Для разделения материалов различных магнитных свойств используется метод магнитного разделения. Например, месторождения титановых руд содержат такие минералы, как циркон ($\rm ZrSiO_4$), монацит ($\rm \left[Ce{,}La{,}Th\right]PO_4$), ильменит ($\rm FeTiO_3$), рутил ($\rm TiO_2$), среди которых экономическое значение титансодержащих минералов сложно переоценить. Рутил и ильменит используются в производстве нетоксичных пигментов, применяемых в чернилах, пластиках, керамике и многом другом. Поэтому, рутил и ильменит должны быть отделены из титановых руд. Магнитное разделение использует магнитные силы для разделения магнитных материалов. Принцип работы магнитного сепаратора показан на рис. 1.  Основная часть магнитного сепаратора состоит из двух роликов $L_1$ и $L_2$ (диаметр $D$), соединённых с помощью конвейерной ленты (рис. 1). Толщиной ленты по сравнению с радиусом роликов можно пренебречь. Ролик $L_1$ немагнитный. Ролик $L_2$ является магнитным, и магнитное поле вокруг меняется по следующему закону $$B(r)=\left|\vec{B}\right|=B_0e^{-r/a} $$ где $r$ – расстояние от поверхности ролика в радиальном направлении, $a$ – некоторая константа. Магнитный ролик вращается с угловой скоростью $\omega$, которая поддерживается электромотор. Частицы минералов поступают из ящика на ленту конвейера, а по ней – к магнитному ролику. Трение между лентой и магнитным роликом достаточно велико, чтобы предотвратить проскальзывание между ними Следующие математические формулы могут быть полезны: $$\coth{x}=\cfrac{e^x+e^{-x}}{e^x-e^{-x}}= \begin{cases} 1+e^{-2x}\quad\text{для}\quad x\to{\infty}\\ \cfrac{1}{x}+\cfrac{x}{3}-\cfrac{x^3}{45}\quad\text{для}\quad x\to{0} \end{cases}, $$ $$e^x=\sum\limits_{n=0}^{\infty}\cfrac{x^n}{n!}\approx{1+\cfrac{x}{1!}+\cfrac{x^2}{2!}+\cfrac{x^3}{3!}+{...}} $$ В данной части мы обсудим модель этого магнитного сепаратора, учитывая только магнитные и гравитационные силы.
Часть А. Магнитная восприимчивость материалов Изучим свойства парамагнитных материалов. Рассмотрим минерал, состоящий из магнитных атомов $X$ концентрацией $n$, каждый атом обладает магнитным моментом $p$ . Концентрация мала, поэтому можно пренебречь взаимодействием магнитных моментов атомов друг с другом. В отсутствии внешнего магнитного поля магнитные моменты атомов направлены случайным образом, в результате намагниченность $\vec{M}$ равна нулю. Намагниченность вещества – магнитный момент единицы объёма вещества. Во внешнем магнитном поле атомы упорядочиваются вдоль направления внешнего магнитного поля $\vec{B}$, у материала появляется магнитный момент, получается ненулевая намагниченность. Согласно квантовой механике, проекция магнитного момента атома на направление поля (выберем ось $z$ вдоль него) равна: $$p_z=g_j\mu_Bm $$ где $m$ – число, принимает значения из множества $\{j,j-1,j-2,\dots,-j\}$ где $j$ – неотрицательное целое или полуцелое число, характеризующее атом $X$, $\mu_B=0{,}93\cdot{10^{-23}}~\text{А}\cdot{\text{м}^2}$ – магнетон Бора, и $g_j$ – так называемый фактор Ланде. Вероятность $W(p_z)$ проекции магнитного момента на направление магнитного поля принять значение $p_z$ равна $$W(p_z)=Ae^{-\frac{U_B}{kT}} $$ где $A$ – нормировочная константа, $U_B$ – энергия магнитного момента в магнитном поле, $T$ – температура, $k$ – постоянная Больцмана. Можно показать, что средние значения проекции магнитного момента на оси $x$ и $y$ равны нулю.
Найдите среднее значение $\langle p_z\rangle$ компоненты магнитного момента атома $X$ на ось $z$, находящегося в магнитном поле $\vec{B}$ при температуре $T$, как функцию параметра $\alpha=\frac{g_j\mu_BB}{kT}$.
Укажите выражение для $\langle p_z\rangle$ в предельном случае $\alpha\to{0}$ (то есть для случаев, когда магнитная энергия намного меньше тепловой энергии). Рассмотрите так же случай $\alpha\to{\infty}$. Приведите схематический график зависимости $\langle p_z\rangle$ от параметра $\alpha$. Магнитная восприимчивость $\chi$ характеризует магнитные свойства вещества. В слабом магнитном поле $\vec{B}$ восприимчивость определяется как $\chi=\frac{\mu_0M}{B}$, где $M$ намагниченность, $\mu_0$ – магнитная проницаемость вакуума. Считайте магнитное поле слабым, то есть параметр $\alpha\ll{1}$.
Часть B. Магнитный сепаратор Давайте рассмотрим описанную выше модель магнитных сепараторов. Зависимость индукции магнитного поля $B$ в точке от расстояния $r$ от этой точки до поверхности магнитного ролика вдоль радиального направления представлена в таблице:
Вычислите магнитную восприимчивость $\chi$. Ответ выразите через концентрацию атомов $n$, температуру $T$, фактор Ланде $g_j$, параметр $j$, и фундаментальные константы.
Используя данные в таблице, определите численные значения параметров $B_0$ и $a$ из уравнения (1). Запишите формулы, по которым вы их определили. Здесь и далее для расчётов используйте следующие численные значения параметров задачи: Рассмотрим частицы из одного парамагнитного минерала со средней магнитной восприимчивостью $\chi_1$ и плотностью $\rho_1$. Считайте частицы сферическими. Также считайте, что магнитные моменты частиц, помещённых в магнитное поле ролика, находятся в их центре. Радиус частиц – $R_0$. Сборный лоток располагается под магнитным роликом на расстоянии $d$ от него (рис. 1). Угловая скорость ролика равна $\omega_0$. Взаимодействием между магнитными моментами частиц можно пренебречь. Магнитной силой, действующей на частицы, которые покинули ролик, также можно пренебречь. Когда индукция магнитного поля меняется на малую величину $dB$ изменение энергии частицы записывается как $dE=-\vec{P} \cdot d\vec{B}$, где $\vec{P}$ – магнитный момент частицы.
Чему равна энергия частицы в поле $\vec{B}$? Выразите ответ через индукцию магнитного поля $B$, магнитную восприимчивость материала частицы $\chi_1$ и её объём $V$.
Найдите выражение для положения лотка $x$, в котором он собирает минеральные частицы. Найдите численное значение для $x$. Предположим, что минеральные частицы являются сферами разных радиусов. Относительное отклонение радиуса от среднего не превышает $10\%$, то есть $\left|\frac{R_0-R}{R_0}\right|\leq{0.1}$, где $R$ и $R_0$ – радиус конкретной частицы и средний радиус всех частиц соответственно. Угловая скорость ролика $\omega_0$.
Найдите выражение и численное значение для ширины пучка частиц $\Delta_0$ в направлении оси $x$ около лотка. Смесь из частиц состоящих из двух разных минералов с магнитными проницаемостями $\chi_1$ и $\chi_2$ и плотностями $\rho_1$ и $\rho_2$ соответственно. Считайте средние радиусы частиц двух разных минералов равными $R_0$.
Найдите выражение для угловой скорости магнитного ролика $\omega$, при которой можно отдельно получить частицы двух типов. Найдите численное значение $\omega$. Считайте известной ширину обоих лотков $\Delta$.
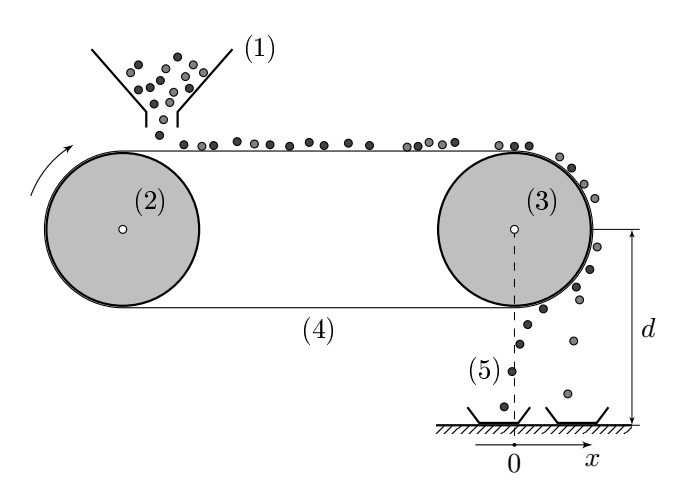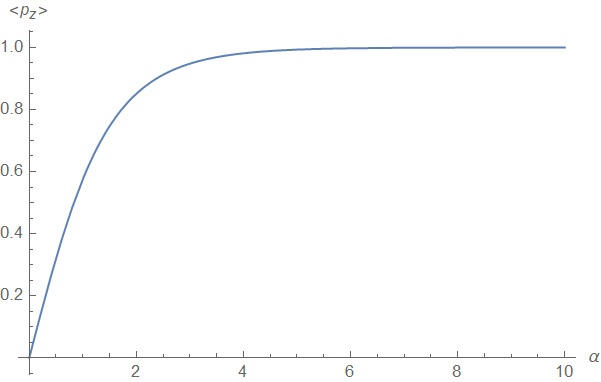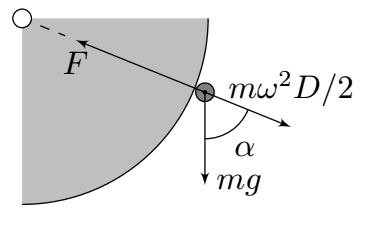
Найдите среднее значение $\langle p_z\rangle$ компоненты магнитного момента атома $X$ на ось $z$, находящегося в магнитном поле $\vec{B}$ при температуре $T$, как функцию параметра $\alpha=\frac{g_j\mu_BB}{kT}$.
Решение: Энергия магнитного диполя $\vec{p}$ в магнитном поле $\vec{B}$ равна $-\vec{p} \cdot \vec{B}$ поэтому $U_B = -p_z B$.Вероятность того, что $m$ конкретного атома принимает хоть какое-то значение должна быть равна 1, поэтому\[ \sum_{m=-j}^{j} A e^{\frac{g_j\mu_BB}{kT}m}=A \sum_{m=-j}^{j} e^{\alpha m} = A e^{-\alpha j} \frac{e^{(2j+1)\alpha} - 1}{e^{\alpha} - 1} = A\frac{\sinh \left(j+\frac{1}{2}\right)\alpha}{\sinh \frac{\alpha}{2}} = 1.\]Среднее значение $\langle p_z \rangle$ найдем по определению:\[ \langle p_z \rangle = \sum p_z W(p_z) = A g_j \mu_B \sum_{m=-j}^{j} m e^{\alpha m}. \]Сумму $\sum\limits_{m=-j}^{j} m e^{\alpha m}$ можно найти, как\[\sum\limits_{m=-j}^{j} m e^{\alpha m} = \frac{d}{d\alpha} \left( \sum\limits_{m=-j}^{j} e^{\alpha m} \right) = \frac{\left( j + \frac{1}{2} \right) \cosh \left[ \left( j + \frac{1}{2} \right) \alpha \right] \sinh \frac{\alpha}{2} - \frac{1}{2} \cos \frac{\alpha}{2} \sinh \left[ \left( j + \frac{1}{2} \right)\alpha \right]}{\sinh^2 \frac{\alpha}{2}}.\] Итого\[ \langle p_z \rangle = g_j \mu_B \left( \left(j+\frac{1}{2} \right) \coth \left[ \left(j + \frac{1} {2} \right) \alpha \right] - \frac{1}{2} \coth \frac{\alpha}{2}\right) \]
Ответ: \[ \langle p_z \rangle = g_j \mu_B \left( \left(j+\frac{1}{2} \right) \coth \left[ \left(j + \frac{1} {2} \right) \alpha \right] - \frac{1}{2} \coth \frac{\alpha}{2}\right) \]

Укажите выражение для $\langle p_z\rangle$ в предельном случае $\alpha\to{0}$ (то есть для случаев, когда магнитная энергия намного меньше тепловой энергии). Рассмотрите так же случай $\alpha\to{\infty}$. Приведите схематический график зависимости $\langle p_z\rangle$ от параметра $\alpha$.
Решение: Для $\alpha \to 0$ воспользуемся формулой $\coth x \simeq 1/x+x/3$ и получим\[\left(j+\frac{1}{2} \right) \coth \left[ \left(j + \frac{1} {2} \right) \alpha \right] - \frac{1}{2} \coth \frac{\alpha}{2} \simeq \frac{\alpha}{3}j(j+1)\]то есть при $\alpha \to 0$\[\langle p_z \rangle \simeq \frac{j(j+1)}{3} \alpha g_j \mu_B. \] Для $\alpha \to \infty$ воспользуемся формулой $\coth x \simeq 1 + e^{-2x}$ и получим (при $j \neq 0$)\[\left(j+\frac{1}{2} \right) \coth \left[ \left(j + \frac{1} {2} \right) \alpha \right] - \frac{1}{2} \coth \frac{\alpha}{2} \simeq j - \frac{1}{2} e^{-\alpha}\]то есть при $\alpha \to \infty$\[\langle p_z \rangle \simeq g_j \mu_B \left( j - \frac{1}{2} e^{-\alpha} \right). \]
Ответ: \[\langle p_z \rangle \simeq\begin{cases}\frac{j(j+1)}{3} \alpha g_j \mu_B, \quad &\alpha \to 0\\jg_j \mu_B, \quad &\alpha \to \infty\end{cases}\]

Вычислите магнитную восприимчивость $\chi$. Ответ выразите через концентрацию атомов $n$, температуру $T$, фактор Ланде $g_j$, параметр $j$, и фундаментальные константы.
Решение: По определению $M$ - объемная намагниченность, то есть $M = n \langle p_z \rangle$. Таким образом\[ \chi \simeq \frac{j(j+1)}{3} \frac{n \mu_0 g_j^2 \mu^2_B}{kT} \]
Ответ: \[ \chi \simeq \frac{j(j+1)}{3} \frac{n \mu_0 g_j^2 \mu^2_B}{kT} \]

Используя данные в таблице, определите численные значения параметров $B_0$ и $a$ из уравнения (1). Запишите формулы, по которым вы их определили.
Решение: Зависимость $\ln (B/\text{Тл})$ от $r$ должна быть линейной:\[ \ln \frac{B}{\text{Тл}} = \ln \frac{B_0}{\text{Тл}} - \frac{r}{a}.\]Пересчет точек и нахождение коэффициентов с помощью МНК приводит к таким результатам:\[ B_0 = 1.0~\text{Тл}, \quad a=2.25~\text{мм}\]

Чему равна энергия частицы в поле $\vec{B}$? Выразите ответ через индукцию магнитного поля $B$, магнитную восприимчивость материала частицы $\chi_1$ и её объём $V$.
Решение: Магнитный момент частицы:\[P = VM = V \frac{\chi_1 B}{\mu_0}.\]Изменение энергии частицы при увеличении внешнего поля:\[ dE = -V \frac{\chi_1}{\mu_0} B dB,\]поэтому\[E = -\frac{V \chi_1 B^2}{2\mu_0}\]
Ответ: \[E = -\frac{V \chi_1 B^2}{2\mu_0}\]

Найдите выражение для положения лотка $x$, в котором он собирает минеральные частицы. Найдите численное значение для $x$.
Решение: Найдем силу $F$ с которой частица взаимодействует с роликом:\[ F = -\frac{dE}{dr} = -\frac{dE}{dB} \frac{dB}{dr} \bigg|_{r=R_0} = -V \frac{\chi_1 B_0^2}{\mu_0 a} e^{-2R_0/a},\]где знак минус указывает на притяжение. В момент отрыва сила нормальной реакции равна нулю, поэтому условие отрыва:\[ F = mg \cos \alpha + m \omega^2\frac{D}{2}.\]  Тогда угол $\alpha$, которому соответствует отрыв:\[ \cos \alpha = \frac{\chi_1B_0^2}{\mu_0 a \rho_1 g} e^{-2R_0/a} - \frac{\omega^2D}{2g} > 1, \tag{1}\]значит отрыв происходит при $\alpha=0$.Будем пренебрегать $D$ по сравнению с $d$. Тогда частица при любых $\alpha$ в масштабах $d$ вылетает из одной точки под углом $\alpha$ к горизонтали в момент отрыва. Найдем время полета $t$:\[ d = \frac{\omega D}{2} \sin \alpha t + \frac{gt^2}{2} \quad \Rightarrow \quad t = -\frac{\omega D}{2g} \sin \alpha + \sqrt{\frac{\omega^2 D^2}{4g^2} \sin^2 \alpha + \frac{2d}{g}} \tag{2}\]Воспользуемся тем, что $(\omega D / g)^2 \ll d/g$: $t=\sqrt{2d/g}$. Тогда с учетом $\alpha = 0$\[ x = \frac{D}{2} \sin \alpha - \frac{\omega D}{2} \cos \alpha \sqrt{\frac{2d}{g}} =-\frac{\omega D}{2} \sqrt{\frac{2d}{g}}\]
Ответ: \[x =-\frac{\omega D}{2} \sqrt{\frac{2d}{g}}=-22.7~\text{см}\]

Найдите выражение и численное значение для ширины пучка частиц $\Delta_0$ в направлении оси $x$ около лотка.
Решение: Для частиц разного размера может отличаться $\cos \alpha$ и эффективный диаметр $D$. Для указанного диапазона размеров все частицы отрываются в нижней точке, а $D$ меняется в диапазоне $[D+1.8R_0,D+2.2R_0]$. Также в ширину пучка вносит вклад размер самих частицы\[\Delta_0 = \left|\frac{dx}{dD}\right| \cdot 0.4R_0 + 2R_0 = 2.1~\text{мм}\]
Ответ: \[\Delta_0 = \left|\frac{dx}{dD}\right| \cdot 0.4R_0 + 2R_0 = 2.1~\text{мм}\]

Найдите выражение для угловой скорости магнитного ролика $\omega$, при которой можно отдельно получить частицы двух типов. Найдите численное значение $\omega$. Считайте известной ширину обоих лотков $\Delta$.
Решение: Согласно уравнению (1) максимально значение $\cos \alpha$, то есть минимальный угол $\alpha_\text{min}$, когда происходит отрыв, задается выражением\[ \cos \alpha_\text{min}= \frac{\chi B_0^2}{\mu_0 a \rho g} e^{-2R_0/a} \quad \Rightarrow \quad \cos \alpha_\text{min,1}=2.44, \quad \cos \alpha_\text{min,2}=0.29,\]таким образом частицы 1-го типа могут отрываться в любом месте диска, а частицы 2-го типа при $\alpha \geq \alpha_\text{min,2}=\arccos 0.29$.Нижнее ограничение на угловую скорость мы получаем в том случае, когда частицы первого типа отрываются в самом низу, а частицы второго типа отрываются при каком-то $\alpha_2$.Верхнее ограничение на угловую скорость мы получаем в том случае, когда частицы первого типа отрываются при каком-то $\alpha_1$, а частицы второго типа отрываются немного ниже.Расстояние $\Delta x$ между частицами двух типов приравняем к $\Delta$, считая это критерием разделения.Для первого случая найдем угол $\alpha_1$, когда частицы 2-го типа должны отрываться (частицы 1-го типа отрываются при $\alpha=0$):\[ \left( \frac{D}{2} \sin \alpha - \frac{\omega D}{2} \cos \alpha \sqrt{\frac{2d}{g}} \right) - \left(-\frac{\omega D}{2} \sqrt{\frac{2d}{g}}\right) = \Delta \]для анализа удобнее выразить $\omega$ из уравнения (1) и подставить:\[ \sin \alpha + \left(1 - \cos \alpha \right) \sqrt{\frac{d}{D}} \sqrt{ \frac{\chi_2 B_0^2}{\mu_0 a \rho_2 g}e^{-2R_0/a}-\cos \alpha} = 1.\]Это уравнение не имеет решений, поэтому нижняя граница реализуется в случае, когда $\alpha_2=\pi/2$:\[\frac{D}{2} + \frac{\omega D}{2} \sqrt{\frac{2d}{g}}=\Delta, \quad \omega_\text{min} = \left( \frac{2 \Delta}{D} - 1 \right) \sqrt{\frac{g}{2d}}=2\pi \cdot 190 ~ \text{мин}^{-1}\]Для второго случая\[ \frac{D}{2} - \left( \frac{D}{2} \sin \alpha - \frac{\omega D}{2} \cos \alpha \sqrt{\frac{2d}{g}} \right) = \Delta.\]Также выразим $\omega$ через $\alpha$ с помощью уравнения (1), описывающего отрыв:\[ \sin \alpha - \cos \alpha \sqrt{\frac{d}{D}} \sqrt{ \frac{\chi_2 B_0^2}{\mu_0 a \rho_2 g}e^{-2R_0/a}-\cos \alpha} = 1 - \frac{2\Delta}{D}.\]Это уравнение также не имеет решений, значит нужно перестать работать в приближении $(\omega D/g)^2 \ll d/g$ то есть заменить $\sqrt{2d/g}$ на $\frac{\omega D}{2g} \sin \alpha + \sqrt{\frac{\omega^2 D^2}{4g^2} \sin^2 \alpha + \frac{2d}{g}}$ согласно (2). Тогда численное решение дает $\alpha_1=0.629$ и $\omega_\text{max}=2\pi \cdot 270~\text{мин}^{-1}$.
Ответ: \[ \omega_\text{min} = \left( \frac{2 \Delta}{D} - 1 \right) \sqrt{\frac{g}{2d}}=2\pi \cdot 190 ~ \text{мин}^{-1}\]\[\omega_\text{max}=2\pi \cdot 270~\text{мин}^{-1}\]
Темы:
T, Электромагнетизм, Магнитостатика, 2019, Сборы XY, Y, Магнитный момент